Question: Hello everyone it's my first post on Stackoverflow :)
My problem might be simple for you guys but I can't figure out what is wrong...
'''
SELECT *
FROM ecrit INNER JOIN
friends f
ON f.idfriend = ecrit.idAuteurPost
WHERE ecrit.idAuteurPost = 2 OR f.isvalidate = 1
ORDER BY dateEcrit DESC
'''
It return me this :

What I want is the same result just not returned twice. I've tried using 'DISCTINCT' and 'GROUP BY' but with no success. Thanks you for your time and patience.
See ya.
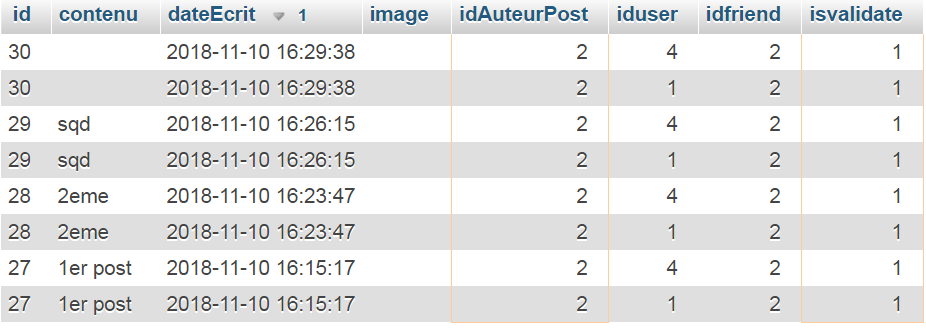
Answer: This is a bit long for a comment.
I see no duplicated results in your result set. There are pairs of results where 'id_user' differs between them. It is unclear what you want, but perhaps 'exists' is:
'''
SELECT e.*
FROM ecrit e
WHERE e.idAuteurPost = 2 OR
EXISTS (SELECT 1
FROM friends f
WHERE f.idfriend = e.idAuteurPost AND
f.isvalidate = 1
)
ORDER BY e.dateEcrit DESC;
'''